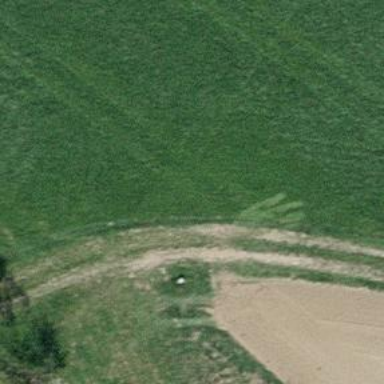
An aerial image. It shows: Track with very rough surface.